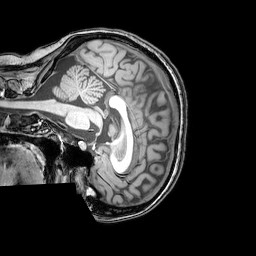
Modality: T1w
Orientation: sagittal
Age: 23
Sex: female
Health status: healthy
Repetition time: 0.081 s
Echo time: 0.037 s